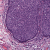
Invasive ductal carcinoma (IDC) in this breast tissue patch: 0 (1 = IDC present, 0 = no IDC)